一年级 · 算术
（4 分）我能连线。
$2+3$
$8-6$
$8+5$
$7+9$
$3+10$
$8+8$
$8-3$
$9-7$
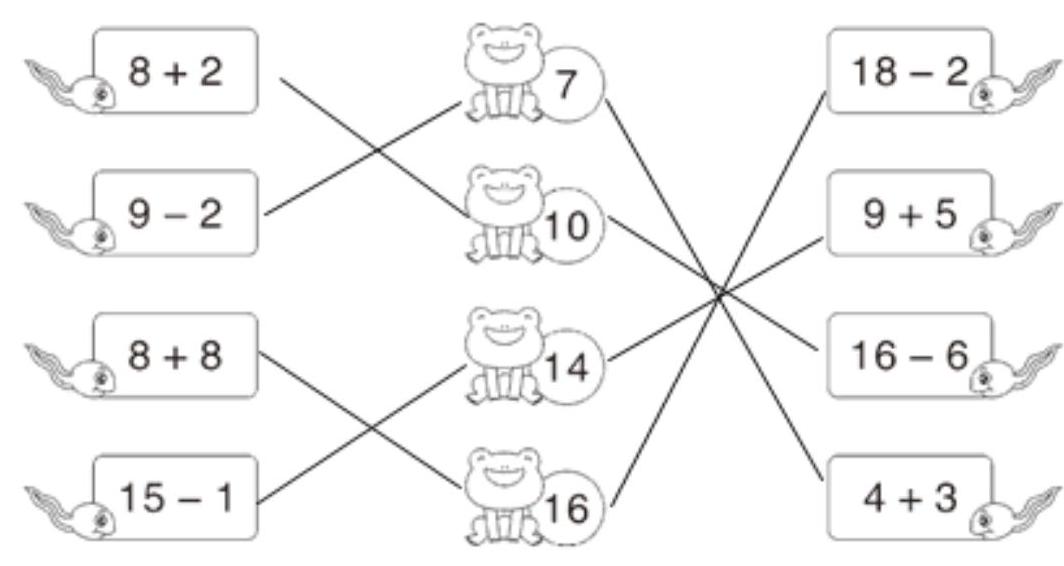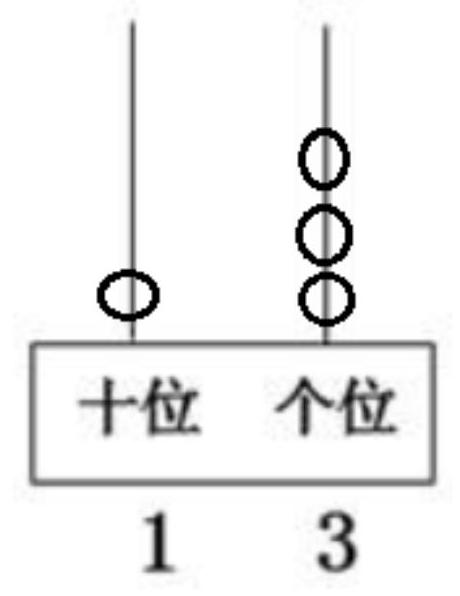
答案: 

22 ._详解

23 . _详解(1) $\Delta \triangle \Delta \Delta \Delta \Delta$

(2) $\triangle \Delta \triangle \Delta \triangle \Delta \Delta \Delta \Delta \Delta \Delta$

(3)